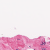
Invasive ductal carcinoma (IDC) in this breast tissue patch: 0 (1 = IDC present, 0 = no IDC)